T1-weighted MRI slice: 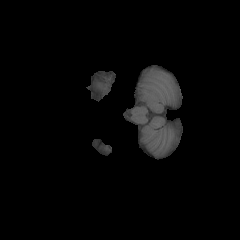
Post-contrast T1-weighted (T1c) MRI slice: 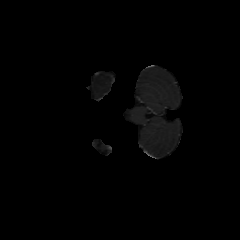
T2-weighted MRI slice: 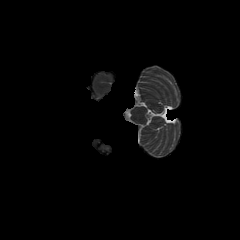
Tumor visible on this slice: no